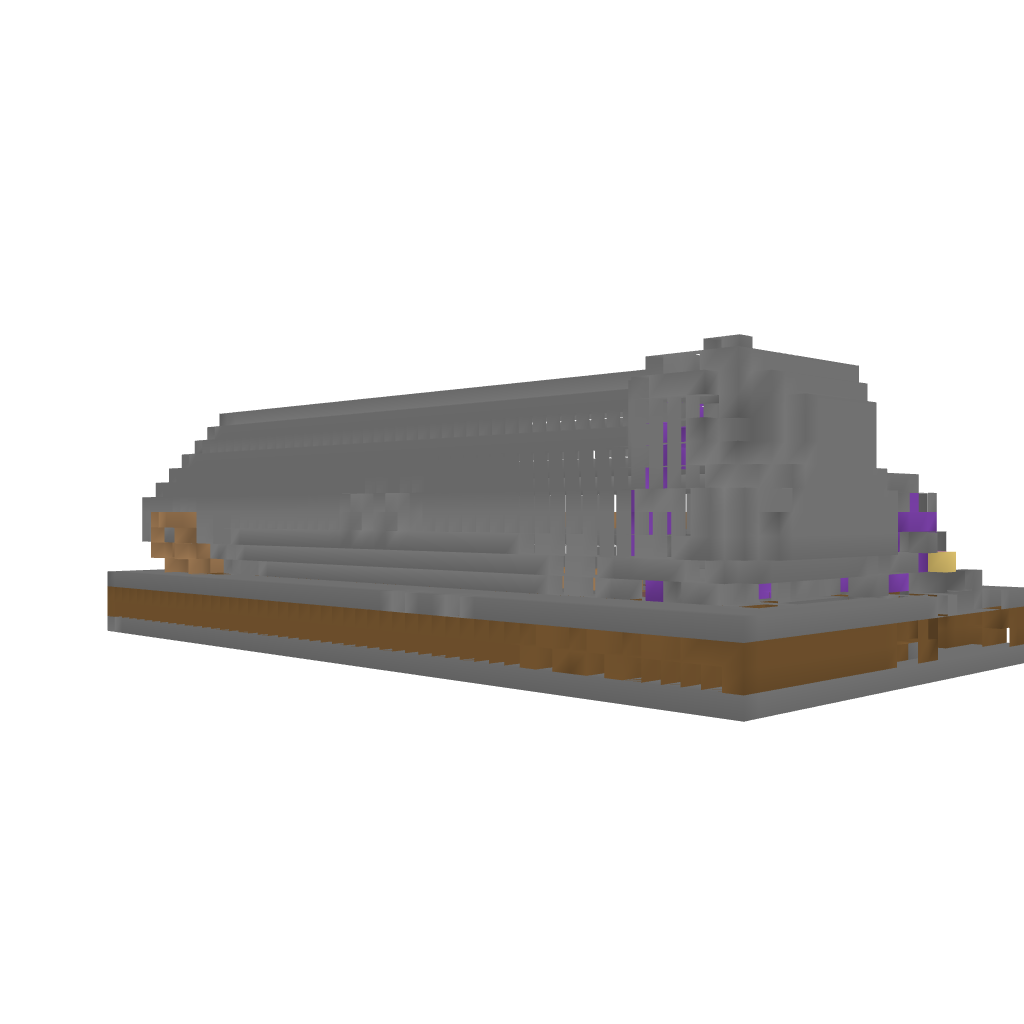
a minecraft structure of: Nether Hub bad low quality